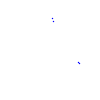
Particle: proton